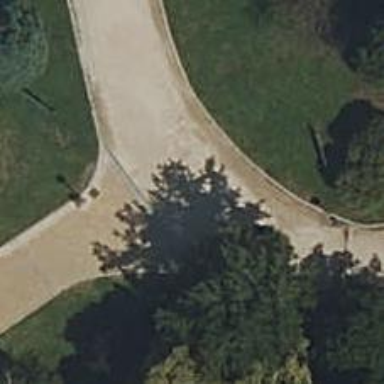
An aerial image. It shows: Path made of paving stones.